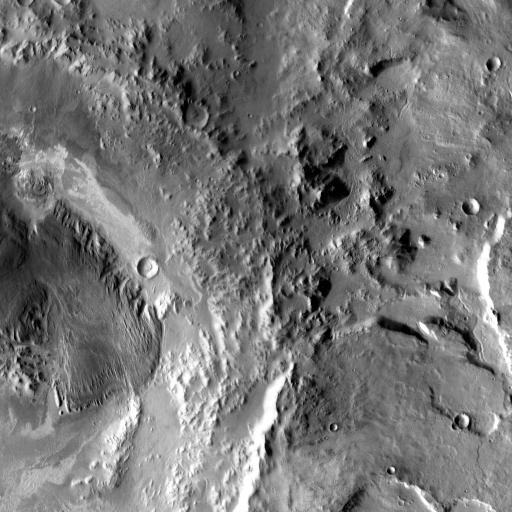
Crater classes present: Background, Other